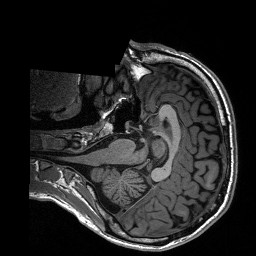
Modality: T1w
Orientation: axial
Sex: male
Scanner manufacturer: siemens
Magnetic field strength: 3 T
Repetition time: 2.3 s
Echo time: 0.00197 s